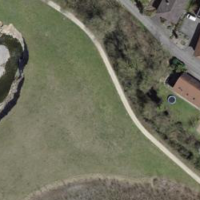
EUNIS habitat code: 25
Species observed at this site:
Phaneroptera falcata
Chamaenerion dodonaei
Pseudochorthippus parallelus
Euonymus europaeus